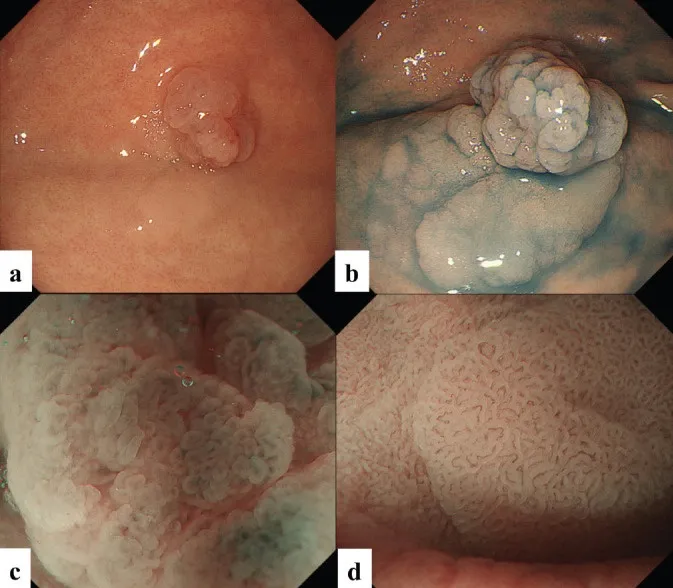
Case 1. Endoscopic findings. (a, b): Endoscopic images by conventional white-light endoscopy. (a): A distinct, glossy, reddish, nodular lesion is present in the greater curvature of the gastric fundus with an accompanying whitish flat elevated area at the base. The margin becomes clearer with indigo carmine dye spraying. The size is approximately 25 mm, and the surface of the lesion consists of nodules of varying sizes. (b): The flat elevated area shows a well-organised, fine granular and villous structure on its surface. (c, d): Endoscopic images by magnifying narrow-band imaging (M-NBI). (c): M-NBI findings of the nodular elevated lesion depict the absence of an MV pattern plus an irregular MS pattern with a demarcation line. A; VEC pattern can also be detected. (d). M-NBI findings of the flat elevated area demonstrate a regular MV pattern plus a regular MS pattern with a demarcation line.
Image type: endoscopy (gi_endoscopy)